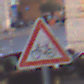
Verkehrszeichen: RadverkehrRechts
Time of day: SunriseSunset
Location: Outdoor (Urban)
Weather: Clear
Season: NotSpecified
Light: Natural